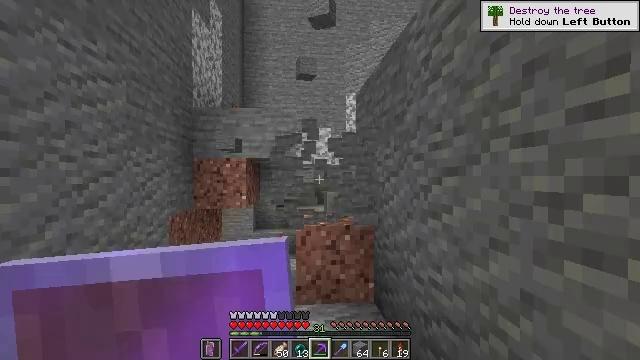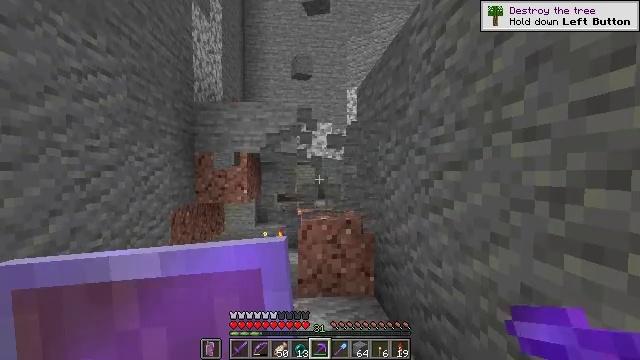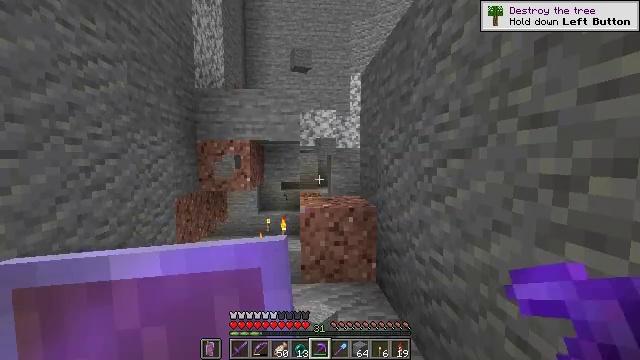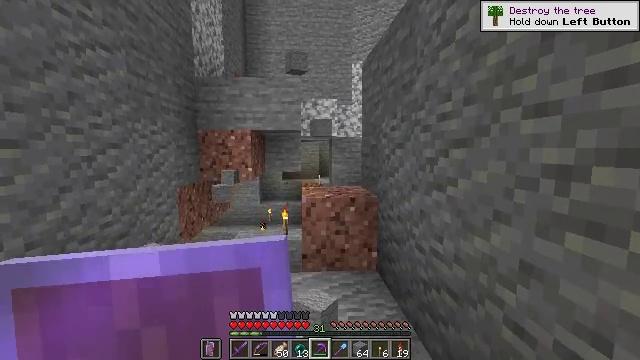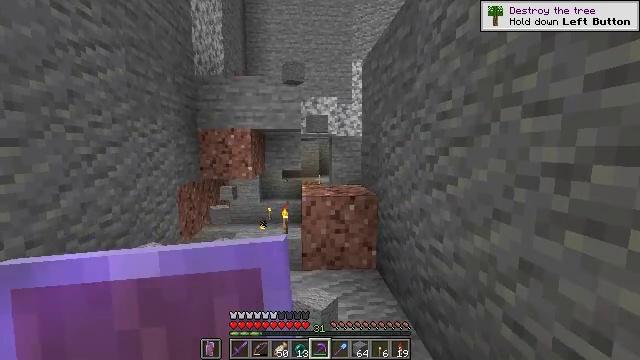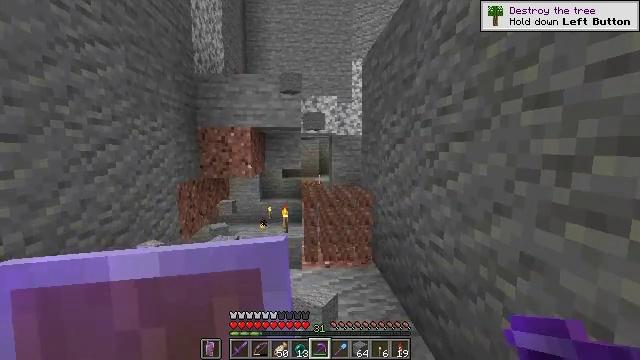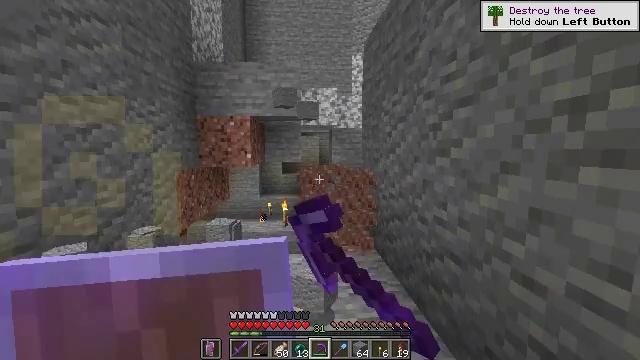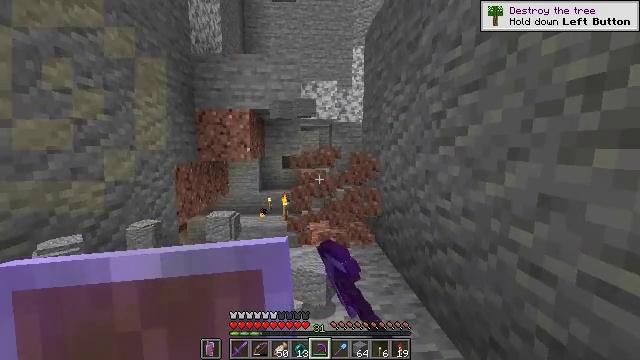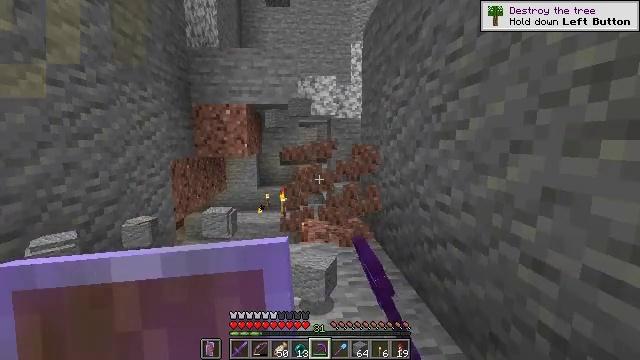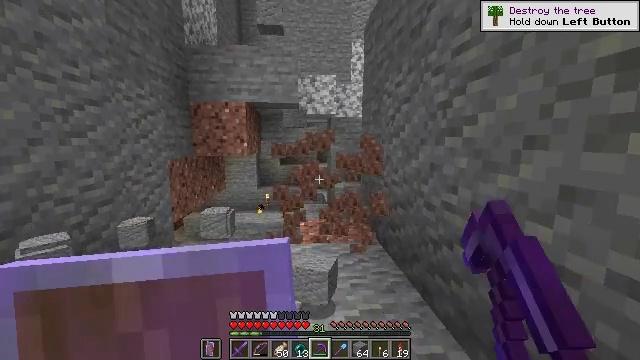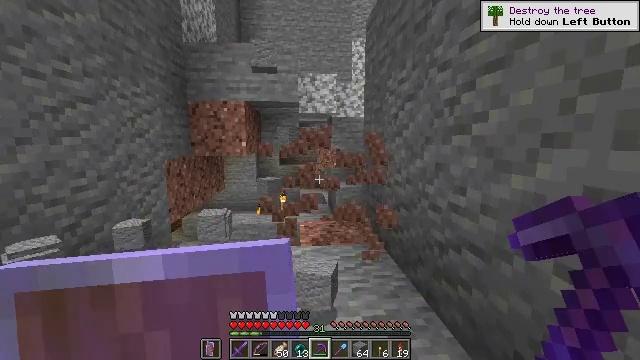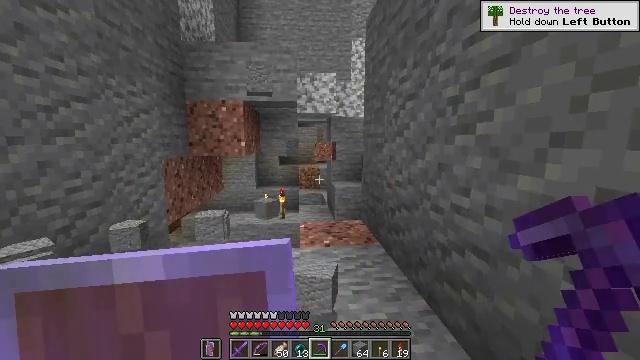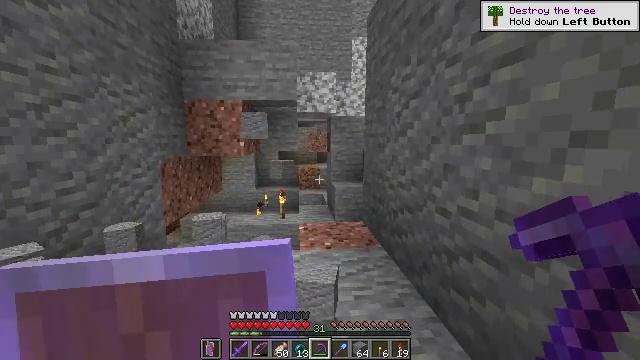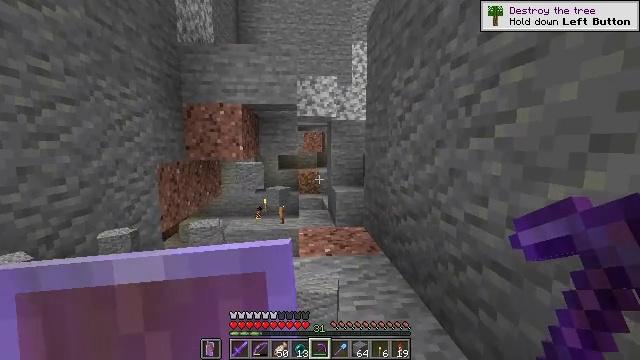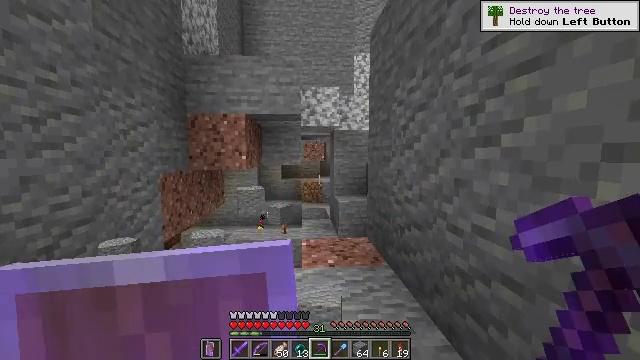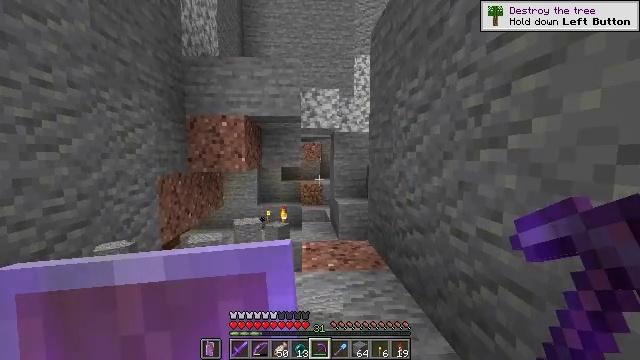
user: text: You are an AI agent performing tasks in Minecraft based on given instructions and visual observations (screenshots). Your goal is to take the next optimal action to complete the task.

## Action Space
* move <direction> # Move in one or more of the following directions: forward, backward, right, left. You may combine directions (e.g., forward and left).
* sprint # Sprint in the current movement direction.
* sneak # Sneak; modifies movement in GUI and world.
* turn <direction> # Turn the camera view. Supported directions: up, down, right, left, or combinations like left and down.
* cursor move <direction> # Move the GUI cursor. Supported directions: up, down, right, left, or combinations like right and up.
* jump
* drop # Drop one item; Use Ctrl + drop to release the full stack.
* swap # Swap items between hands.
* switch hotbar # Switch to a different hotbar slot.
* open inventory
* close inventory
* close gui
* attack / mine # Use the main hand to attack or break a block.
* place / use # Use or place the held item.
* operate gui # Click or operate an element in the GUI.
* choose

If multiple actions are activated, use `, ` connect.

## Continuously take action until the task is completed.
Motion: motion action
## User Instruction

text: Use a pickaxe to gather granite.
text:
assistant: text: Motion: turn down, attack / mine
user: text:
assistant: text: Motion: turn down, attack / mine
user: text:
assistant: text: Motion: turn down, attack / mine
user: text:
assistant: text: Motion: sneak, attack / mine
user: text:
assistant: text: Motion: sneak, attack / mine
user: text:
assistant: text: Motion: move forward, sneak, attack / mine
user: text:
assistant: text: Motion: move forward, sneak, attack / mine
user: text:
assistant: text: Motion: move forward, sneak, attack / mine
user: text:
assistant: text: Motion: move forward, sneak, attack / mine
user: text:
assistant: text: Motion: move forward, sneak, attack / mine
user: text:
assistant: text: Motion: move forward, sneak, attack / mine
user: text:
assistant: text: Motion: move forward, sneak, attack / mine
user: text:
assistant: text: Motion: move forward, sneak, attack / mine
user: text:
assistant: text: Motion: move forward, sneak, turn up
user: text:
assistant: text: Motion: move forward, sneak
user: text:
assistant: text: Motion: move forward, sneak
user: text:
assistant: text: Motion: move forward, sneak, turn left
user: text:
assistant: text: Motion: move forward, sneak, turn left
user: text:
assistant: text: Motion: move forward, sneak, turn left
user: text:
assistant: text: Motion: move forward, sneak
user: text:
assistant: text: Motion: move forward, sneak
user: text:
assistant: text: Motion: move forward, sneak
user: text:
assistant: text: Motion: move forward, sneak
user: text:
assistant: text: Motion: move forward, sneak
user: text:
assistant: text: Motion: move forward, sneak
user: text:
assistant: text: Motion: move forward, sneak
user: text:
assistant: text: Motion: move forward, sneak, turn left
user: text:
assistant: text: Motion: move forward, sneak
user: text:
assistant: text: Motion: move forward, sneak
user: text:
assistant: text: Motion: move forward, sneak